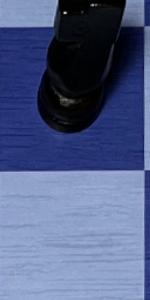
Label: Empty